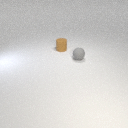
small gray rubber sphere in front of small brown rubber cylinder